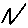
Label: zigzag